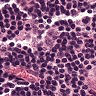
Metastatic tissue present: no